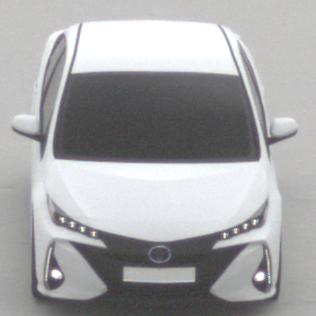
Make: Toyota
Model: Prius 1.8 Plug-In Hybrid
Detailed model: Prius (XW5) Plug-In
Model produced from: 2019/07
Model produced until: 2020/07
Doors: 5
Color: white
Road condition: dry road
Daytime: midday
Contrast: low contrast